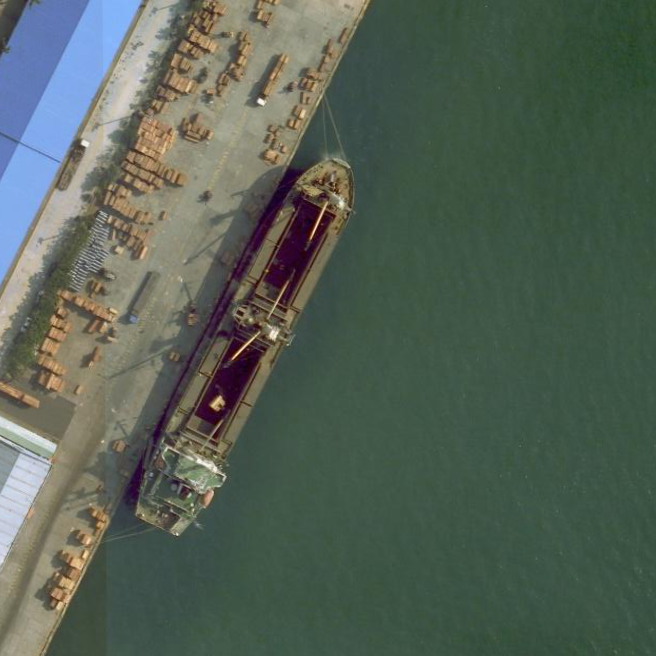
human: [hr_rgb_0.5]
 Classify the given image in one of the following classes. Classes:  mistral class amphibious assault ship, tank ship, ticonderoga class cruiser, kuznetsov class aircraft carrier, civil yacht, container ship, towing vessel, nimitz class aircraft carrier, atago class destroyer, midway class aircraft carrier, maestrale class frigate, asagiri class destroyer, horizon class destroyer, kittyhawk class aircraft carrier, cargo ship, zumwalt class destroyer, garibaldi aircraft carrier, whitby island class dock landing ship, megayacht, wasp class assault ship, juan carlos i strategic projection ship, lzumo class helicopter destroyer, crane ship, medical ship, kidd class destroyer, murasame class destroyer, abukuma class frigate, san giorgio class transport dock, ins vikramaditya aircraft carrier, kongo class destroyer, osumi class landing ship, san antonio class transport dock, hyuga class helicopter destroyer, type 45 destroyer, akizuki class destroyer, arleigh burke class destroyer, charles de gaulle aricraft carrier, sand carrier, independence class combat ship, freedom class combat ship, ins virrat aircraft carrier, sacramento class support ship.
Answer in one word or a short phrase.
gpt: Cargo ship